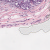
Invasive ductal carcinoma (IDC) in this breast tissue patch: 0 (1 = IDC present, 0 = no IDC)